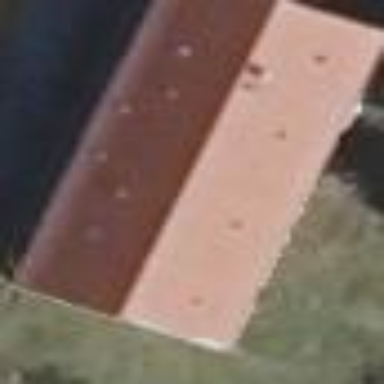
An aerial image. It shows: Building with gabled roof oriented along its structure. The roof is painted red.